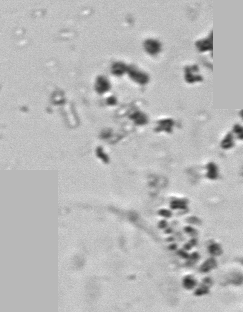
Label: Phaeocystis